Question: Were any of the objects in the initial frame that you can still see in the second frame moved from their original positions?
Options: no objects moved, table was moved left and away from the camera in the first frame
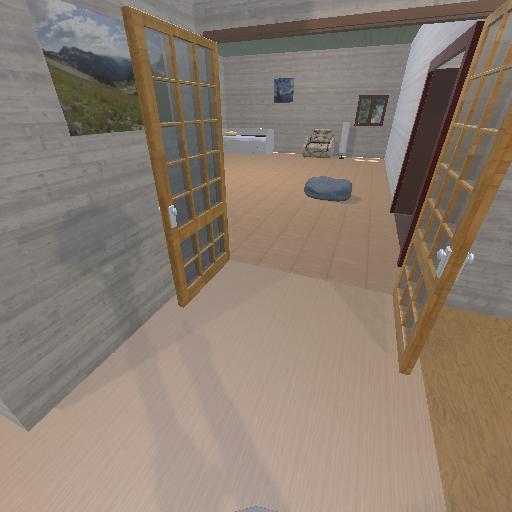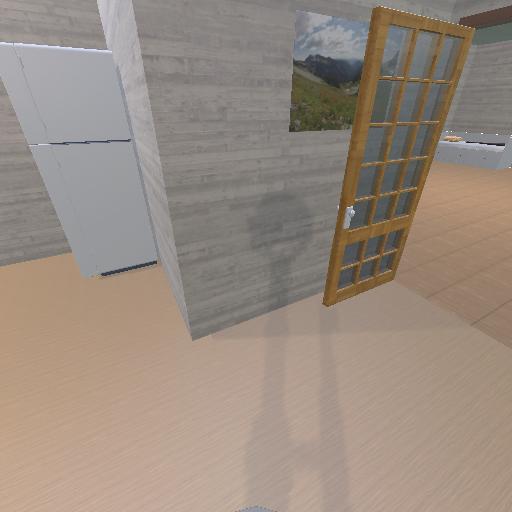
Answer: no objects moved